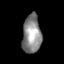
Tissue: skin
Cell type: T cells
Senescence score: 0.6981
Nuclear area (px): 701
Mean DAPI intensity: 138.79